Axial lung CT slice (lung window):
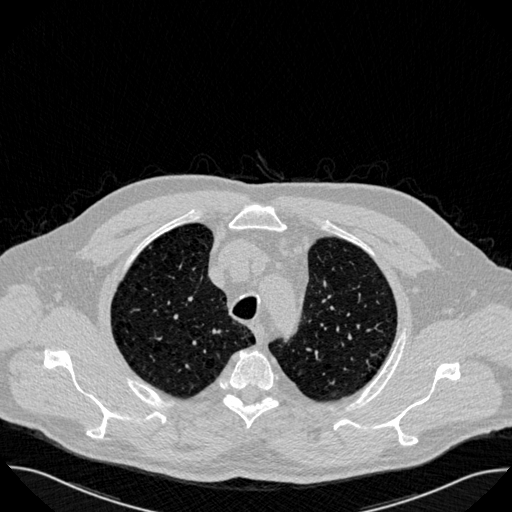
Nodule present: no